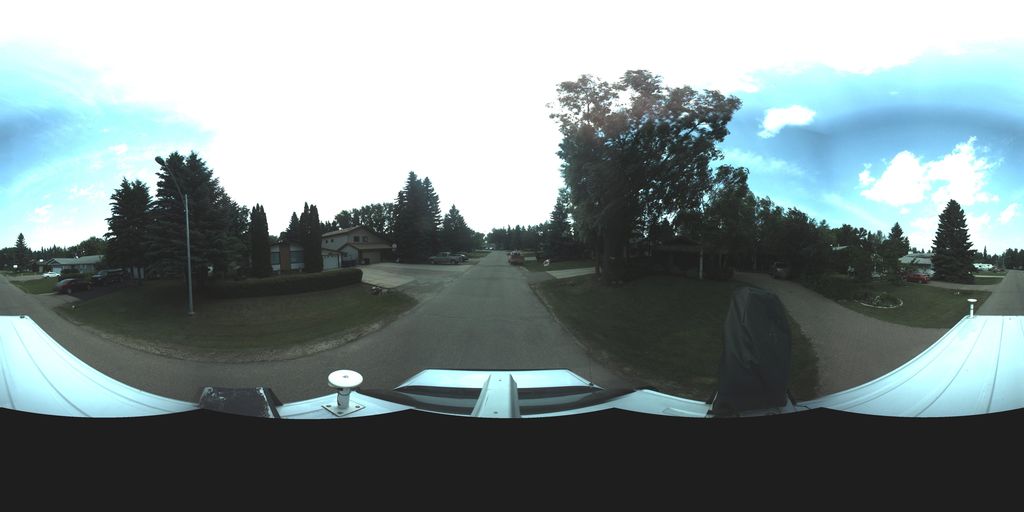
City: saskatoon